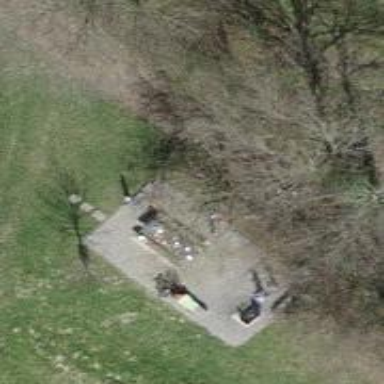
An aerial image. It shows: Bench for seating.